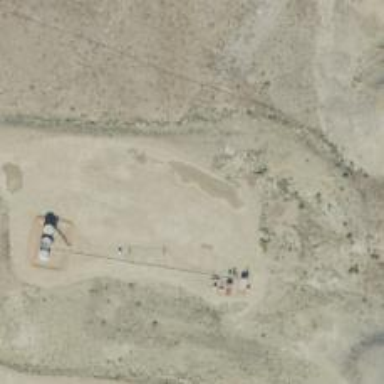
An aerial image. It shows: Petroleum well.